Question: I use SharpSSH .NET library for SFTP.
<URL>
When I try to connect the server I get an error
> Algorithm negotiation fail

But when try to connect by FileZilla it works with no problems.
I find some with the same error but I do not find how to resolve this problem.
Like here: <URL>
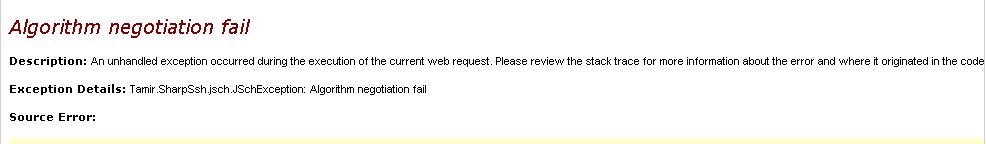
Answer: Do not use SharpSSH. It's not maintained since 2007!
It's likely insecure. And does not support modern ciphers and KEX algorithms (hence the error).
Pick <URL>.